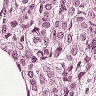
Metastatic tissue present: yes